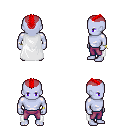
a pixel art fantasy rpg character, male body template, dark elf, purple skin, white cape, magenta pants, red short mohawk hairstyle, bracelets, four views (front, back, left, right), 2x2 character sprite sheet, small pixel art, hard edges, no anti-aliasing